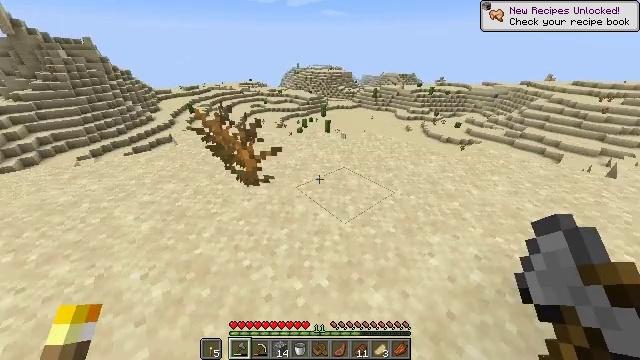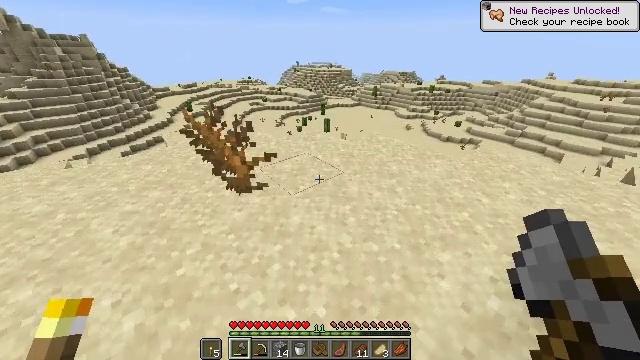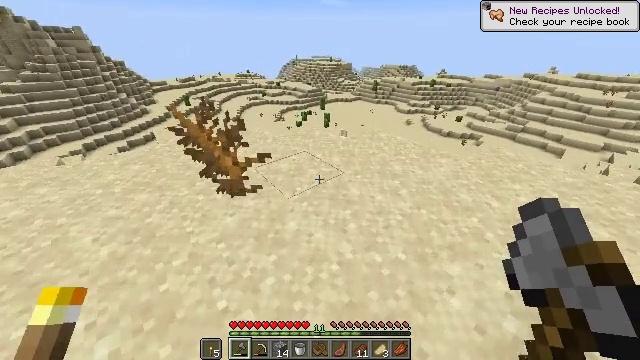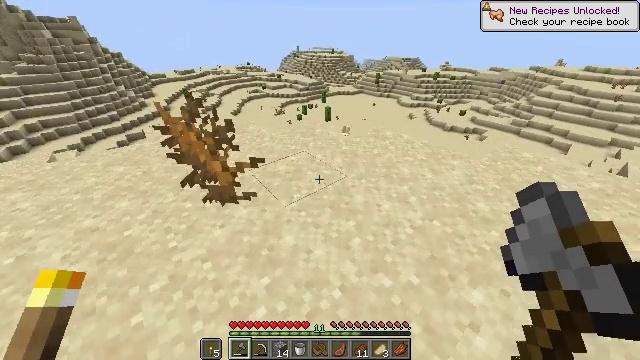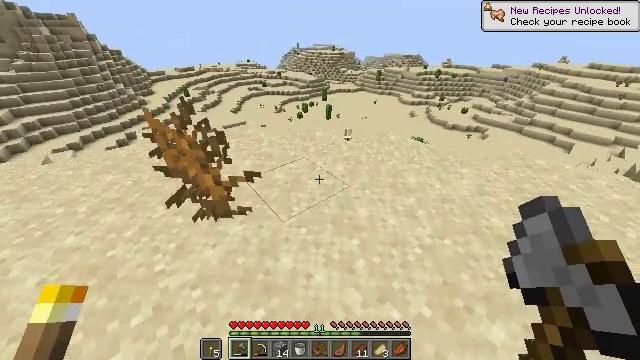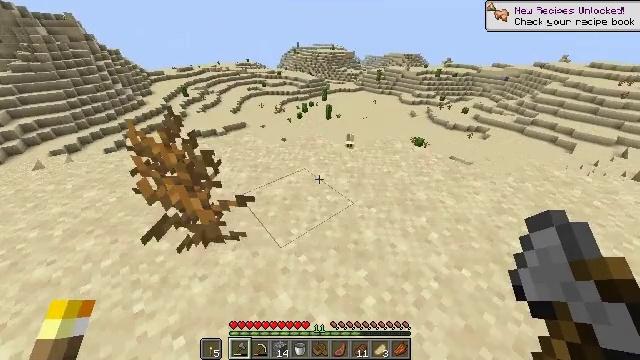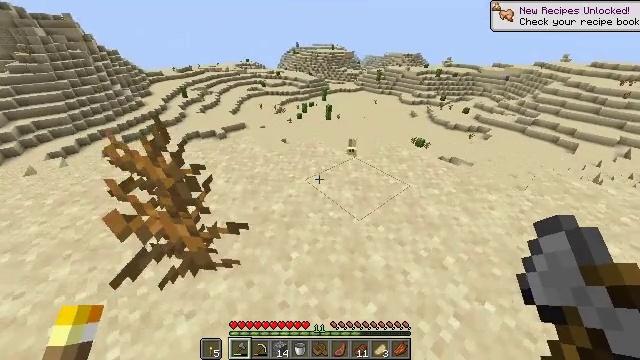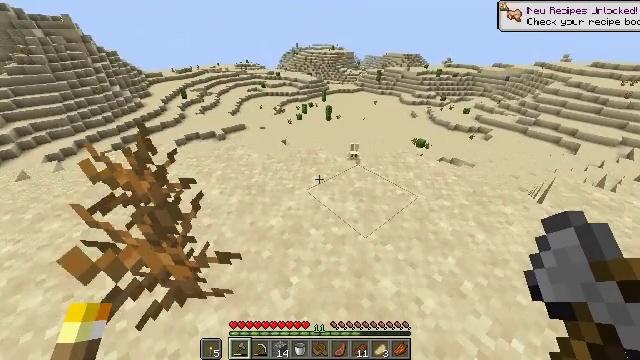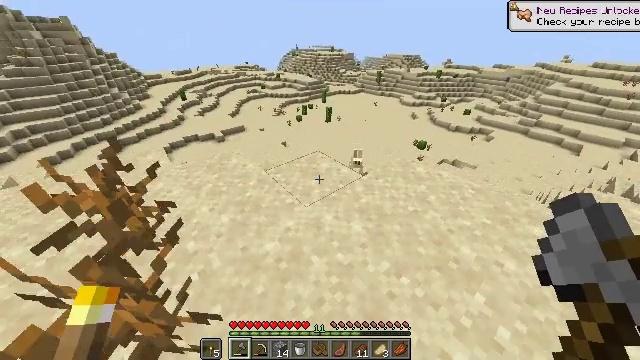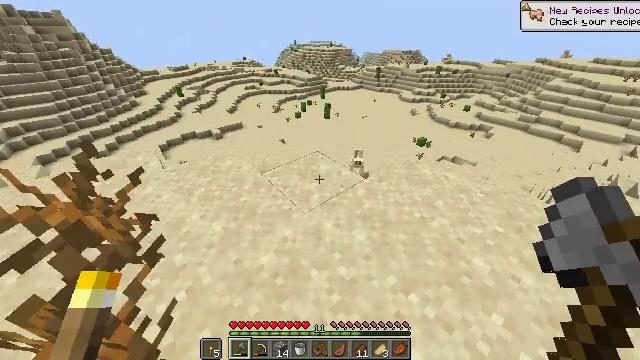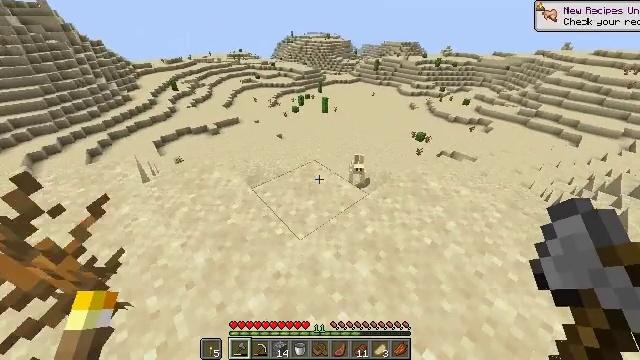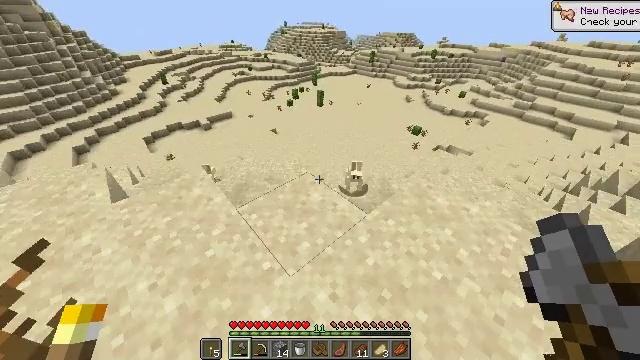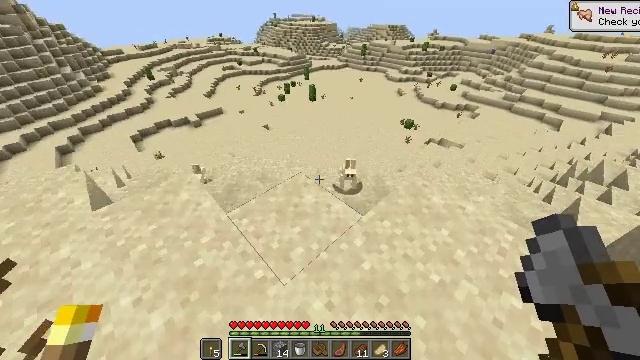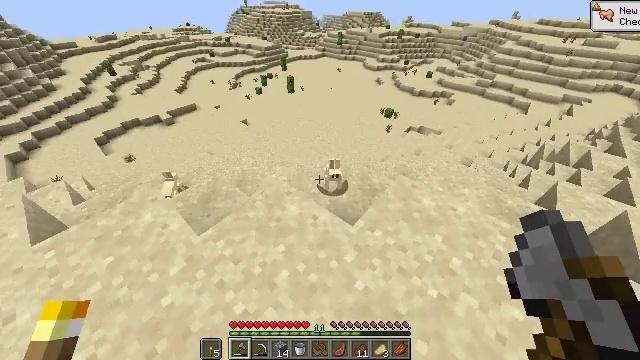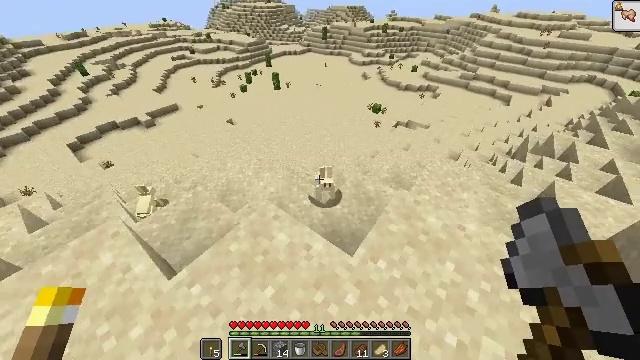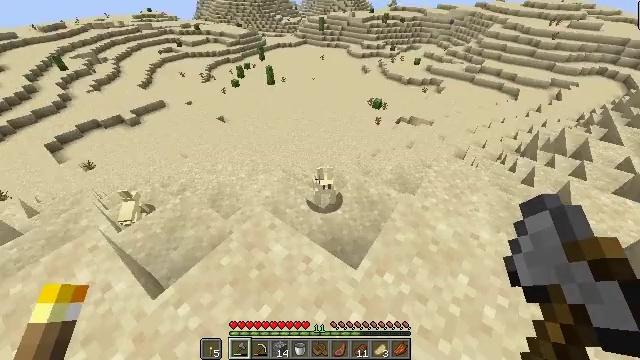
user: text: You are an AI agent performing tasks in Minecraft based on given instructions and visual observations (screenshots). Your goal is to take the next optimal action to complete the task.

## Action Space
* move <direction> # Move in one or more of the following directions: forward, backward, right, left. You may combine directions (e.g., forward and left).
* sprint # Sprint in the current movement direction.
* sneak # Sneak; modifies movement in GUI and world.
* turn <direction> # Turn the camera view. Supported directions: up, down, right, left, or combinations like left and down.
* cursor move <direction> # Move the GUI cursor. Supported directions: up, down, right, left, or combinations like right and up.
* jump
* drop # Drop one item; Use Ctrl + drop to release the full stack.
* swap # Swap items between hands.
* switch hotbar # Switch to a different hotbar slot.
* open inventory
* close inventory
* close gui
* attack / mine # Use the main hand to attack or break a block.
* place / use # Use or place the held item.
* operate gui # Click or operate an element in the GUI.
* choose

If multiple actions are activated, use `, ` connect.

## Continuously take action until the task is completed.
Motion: motion action
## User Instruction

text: Combat the rabbit.
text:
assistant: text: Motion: move forward, sprint
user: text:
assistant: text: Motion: move forward, turn down
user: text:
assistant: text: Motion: move forward, turn down
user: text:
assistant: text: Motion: move forward
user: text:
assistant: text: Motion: move forward
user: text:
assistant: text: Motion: move forward
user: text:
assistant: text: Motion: move forward
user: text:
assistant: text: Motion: move forward
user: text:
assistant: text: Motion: move forward
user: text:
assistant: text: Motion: move forward, turn down
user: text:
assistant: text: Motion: move forward, turn right and down
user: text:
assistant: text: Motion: move forward, turn right and down
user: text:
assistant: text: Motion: move forward, turn right and down
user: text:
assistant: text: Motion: turn right and down
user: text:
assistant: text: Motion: no_op
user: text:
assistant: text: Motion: turn right and down
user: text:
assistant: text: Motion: turn right and down
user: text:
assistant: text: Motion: turn right, attack / mine
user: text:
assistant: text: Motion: attack / mine
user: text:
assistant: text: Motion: turn left, attack / mine
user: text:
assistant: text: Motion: no_op
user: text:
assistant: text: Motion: no_op
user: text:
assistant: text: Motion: no_op
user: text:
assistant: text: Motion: no_op
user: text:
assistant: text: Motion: no_op
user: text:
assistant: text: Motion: no_op
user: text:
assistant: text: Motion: no_op
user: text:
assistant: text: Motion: turn left and up
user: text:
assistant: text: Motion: turn left
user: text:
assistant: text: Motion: turn left